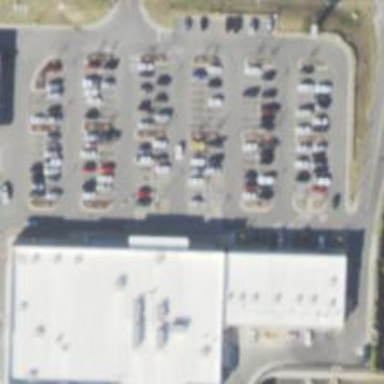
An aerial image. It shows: Parking space is available.